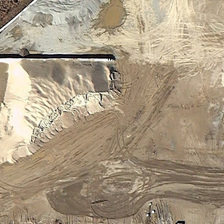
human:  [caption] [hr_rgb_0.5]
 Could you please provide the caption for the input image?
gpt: it it a piece of yellow bareland .

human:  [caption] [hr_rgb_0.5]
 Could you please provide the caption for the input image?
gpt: it it a piece of yellow bareland .

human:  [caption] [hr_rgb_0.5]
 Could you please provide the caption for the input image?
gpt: it it a piece of yellow bareland .

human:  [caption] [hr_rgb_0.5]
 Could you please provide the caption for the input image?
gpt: it it a piece of yellow bareland .

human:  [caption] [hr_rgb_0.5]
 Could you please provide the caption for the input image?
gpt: it it a piece of yellow bareland .